Brain MRI, t2w sequence, axial 2D slice.
Patient: age 46, sex F, weight 90 kg, height 1.9 m
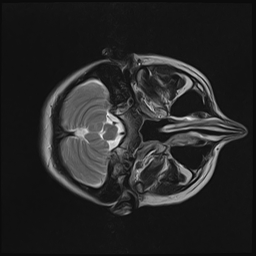